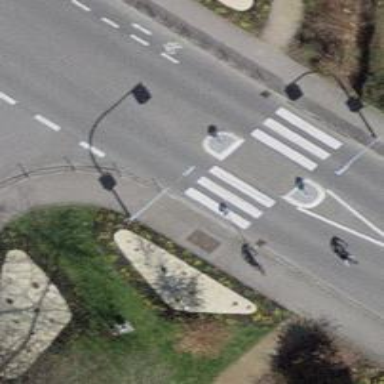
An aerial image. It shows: Unmarked pedestrian crossing with zebra markings.